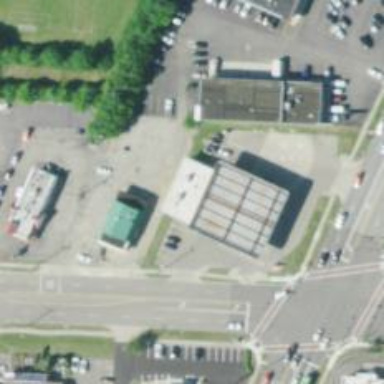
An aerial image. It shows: Convenience shop.